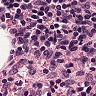
Metastatic tissue present: no